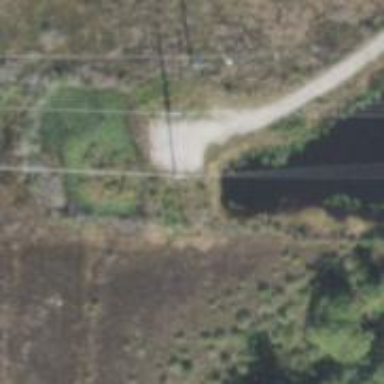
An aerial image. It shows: Power pole.